Field crop: maize
Growth stage: 2
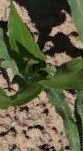
Species: maize